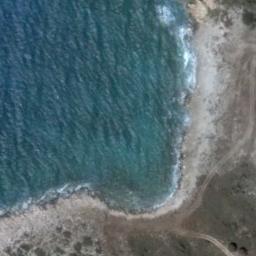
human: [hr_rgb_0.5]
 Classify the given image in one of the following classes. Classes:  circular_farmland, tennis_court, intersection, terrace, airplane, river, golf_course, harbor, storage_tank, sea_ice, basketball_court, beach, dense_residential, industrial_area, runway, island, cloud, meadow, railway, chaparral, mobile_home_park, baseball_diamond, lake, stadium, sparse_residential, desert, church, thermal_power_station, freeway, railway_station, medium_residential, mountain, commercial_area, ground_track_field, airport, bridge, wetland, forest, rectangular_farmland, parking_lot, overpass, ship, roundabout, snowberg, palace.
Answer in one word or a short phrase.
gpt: beach